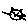
Label: cat